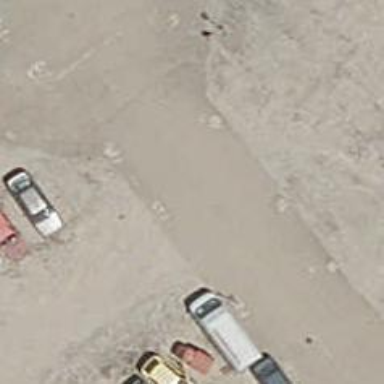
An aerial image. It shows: Parking aisle designated as service road.